Question: What is the best way (using HTML/CSS) to create an iTunes-style layout with the following features:
- - -
Here is an example:

I'm happy to use Javascript/JQuery if there really isn't a pure CSS solution.
Thanks!
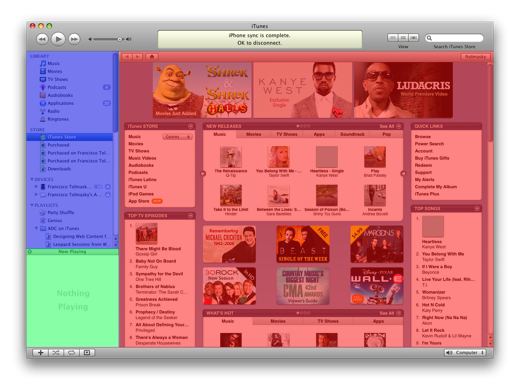
Answer: <URL>:
This does not support IE6; there are a number of different ways you can go to get the exact same thing or merely similar in IE6 (even without JavaScript), but the least tedious probably just to use <URL>.